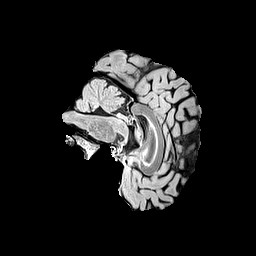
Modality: T1w
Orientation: sagittal
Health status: healthy